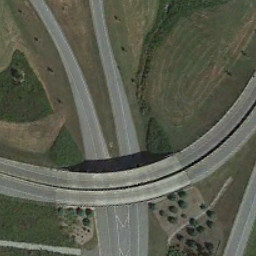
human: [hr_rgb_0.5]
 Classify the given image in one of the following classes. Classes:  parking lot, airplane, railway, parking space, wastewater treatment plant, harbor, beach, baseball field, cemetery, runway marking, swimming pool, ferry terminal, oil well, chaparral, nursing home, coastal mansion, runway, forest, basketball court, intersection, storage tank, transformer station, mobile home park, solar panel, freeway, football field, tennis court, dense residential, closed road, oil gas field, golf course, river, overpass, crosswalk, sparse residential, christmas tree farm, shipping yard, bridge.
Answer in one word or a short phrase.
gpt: overpass